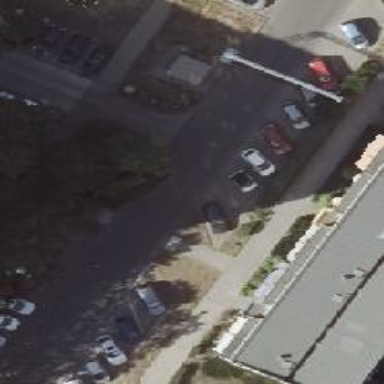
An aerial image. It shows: Residential road with separate asphalt sidewalks and parking spaces on both sides.